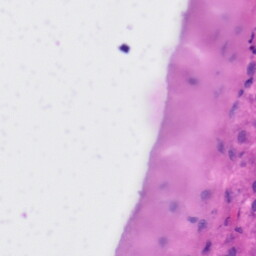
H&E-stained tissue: Liver